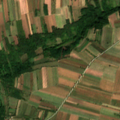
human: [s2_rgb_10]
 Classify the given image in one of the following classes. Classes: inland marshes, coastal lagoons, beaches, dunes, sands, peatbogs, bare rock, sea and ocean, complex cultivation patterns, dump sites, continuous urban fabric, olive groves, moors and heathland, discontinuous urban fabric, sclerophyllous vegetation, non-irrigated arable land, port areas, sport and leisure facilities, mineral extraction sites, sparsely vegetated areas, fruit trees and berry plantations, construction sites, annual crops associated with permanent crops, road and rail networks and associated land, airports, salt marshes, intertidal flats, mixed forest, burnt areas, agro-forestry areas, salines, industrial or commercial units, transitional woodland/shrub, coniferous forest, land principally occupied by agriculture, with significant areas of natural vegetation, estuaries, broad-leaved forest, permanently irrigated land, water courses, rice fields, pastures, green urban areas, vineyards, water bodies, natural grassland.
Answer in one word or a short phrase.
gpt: non-irrigated arable land, land principally occupied by agriculture, with significant areas of natural vegetation, transitional woodland/shrub